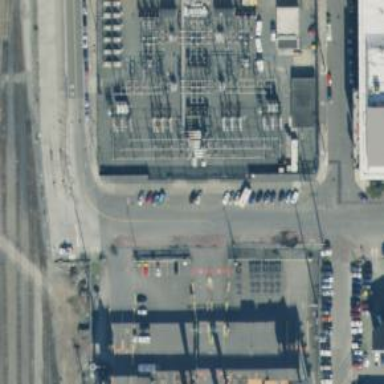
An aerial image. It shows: Switch for power supply.